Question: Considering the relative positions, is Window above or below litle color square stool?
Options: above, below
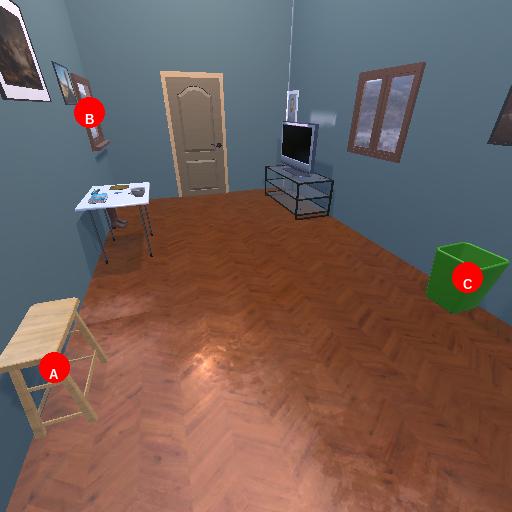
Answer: above